Question: My html page has a fieldset and inside that div I am rendering a table on the fly.
This table can have just 1 row or 1000 row.
Outer Div's height is 75% and I do not want table to go pass through that.
The HTML code looks like this
'''
<fieldset>
<div>Some text and some HTML Elements </div>
<<h4>Field Permissions </h4>
<table class="mytable">
// Dynamically populate rows. Number of rows can be 1 or 100 or 1000
</table>
</fieldset>
'''
Now, I wish to keep this table within outer field set but it renders past across the field set.
In the attached image, DOM element with red border is the table and with blue border is the outer fieldset.

This is my css:
'''
.mytable{
font-size: 12px;
margin: 10px;
width: 95%;
border-spacing: 5px;
text-align: center;
position: absolute;
height: 100%;
}
fieldset {
margin: 0;
font-size: 12px;
overflow-y: auto;
overflow-x: auto;
width: 100%;
height: 100%;
}
'''
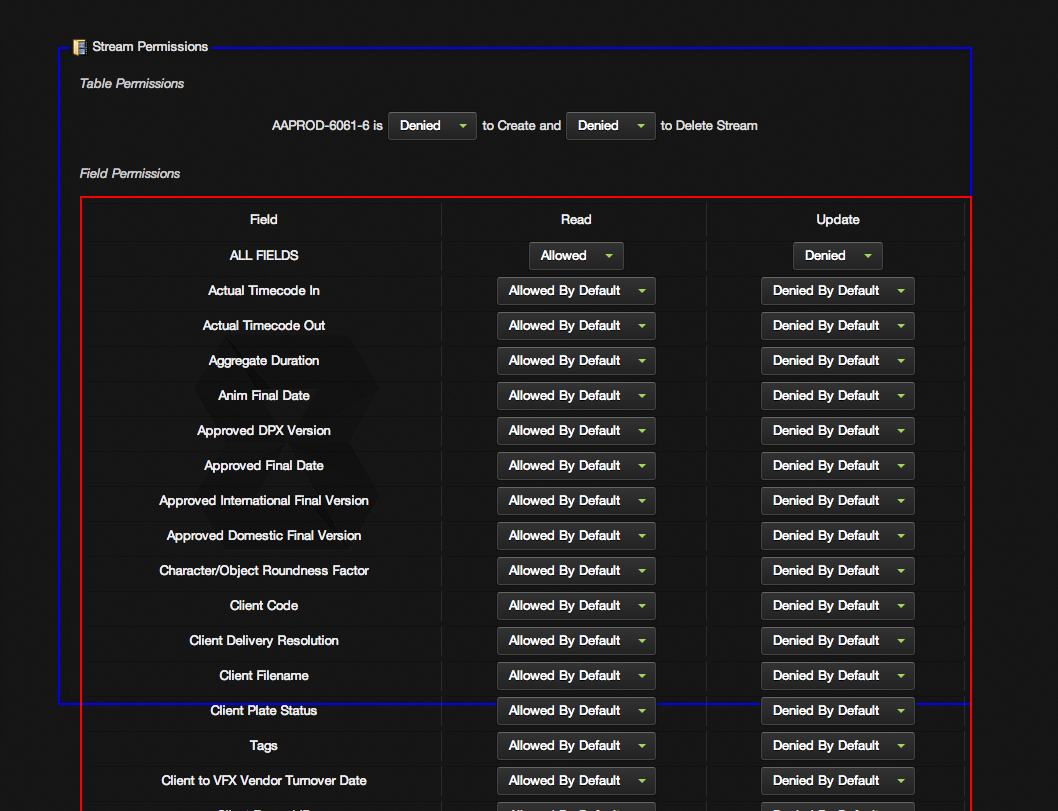
Answer: Ahh wait. If i remove 'position: absolute' and it works.
Thank you all for help though